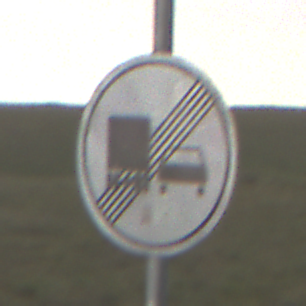
Verkehrszeichen: EndeUeberholverbotKraftfahrzeuge
Umgebung: Outdoor, Nature
Tageszeit: Night
Wetter: Overcast
Licht: Artificial
Jahreszeit: NotSpecified
Kontrast: LowContrast